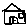
Label: house